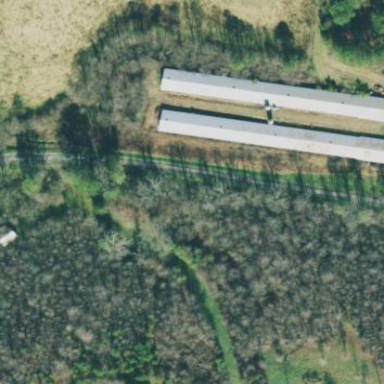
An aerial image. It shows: Poultry farmyard is depicted in the image.